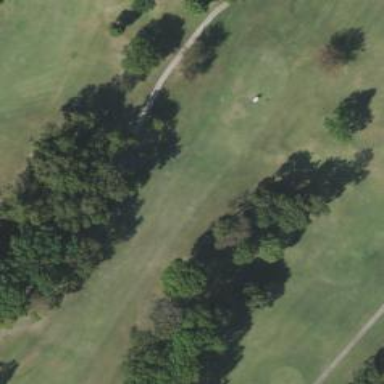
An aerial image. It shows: View of golf hole.